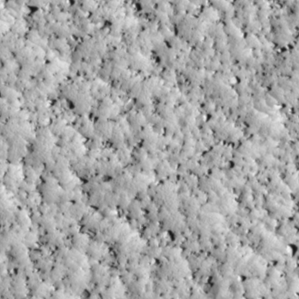
Label: non_frost